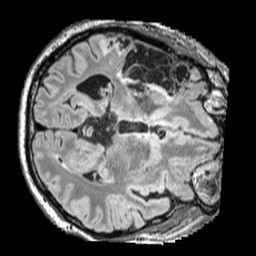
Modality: FLAIR
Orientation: axial
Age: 39
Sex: male
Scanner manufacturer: siemens
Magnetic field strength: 3 T
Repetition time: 5 s
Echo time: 0.387 s